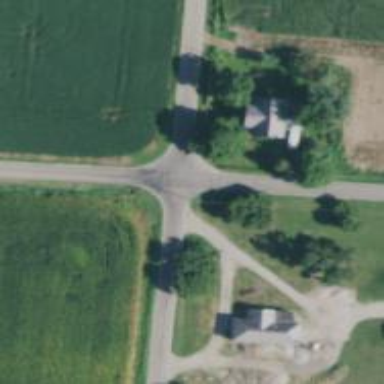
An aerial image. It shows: Stop road.